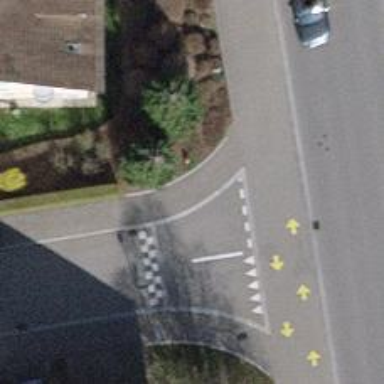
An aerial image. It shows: Sidewalk along the footway.